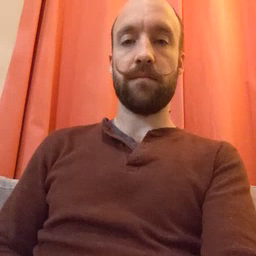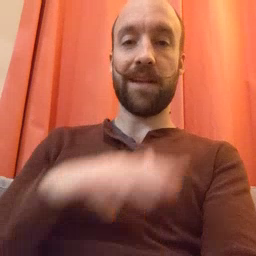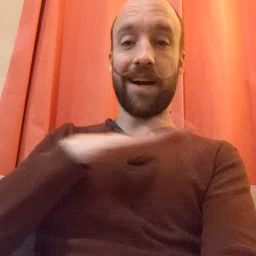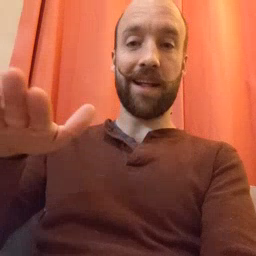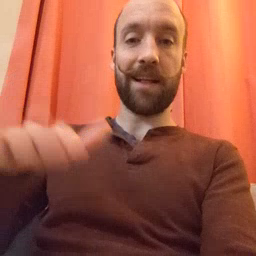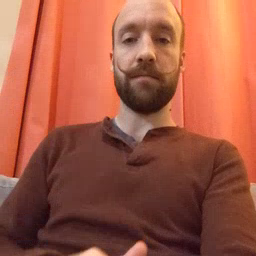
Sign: clean